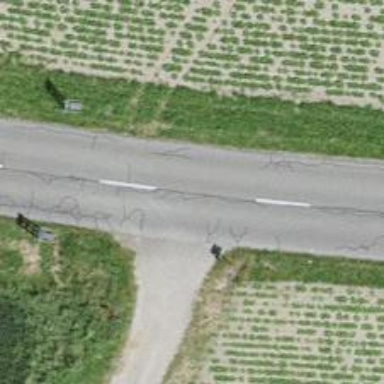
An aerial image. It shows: Tertiary road.